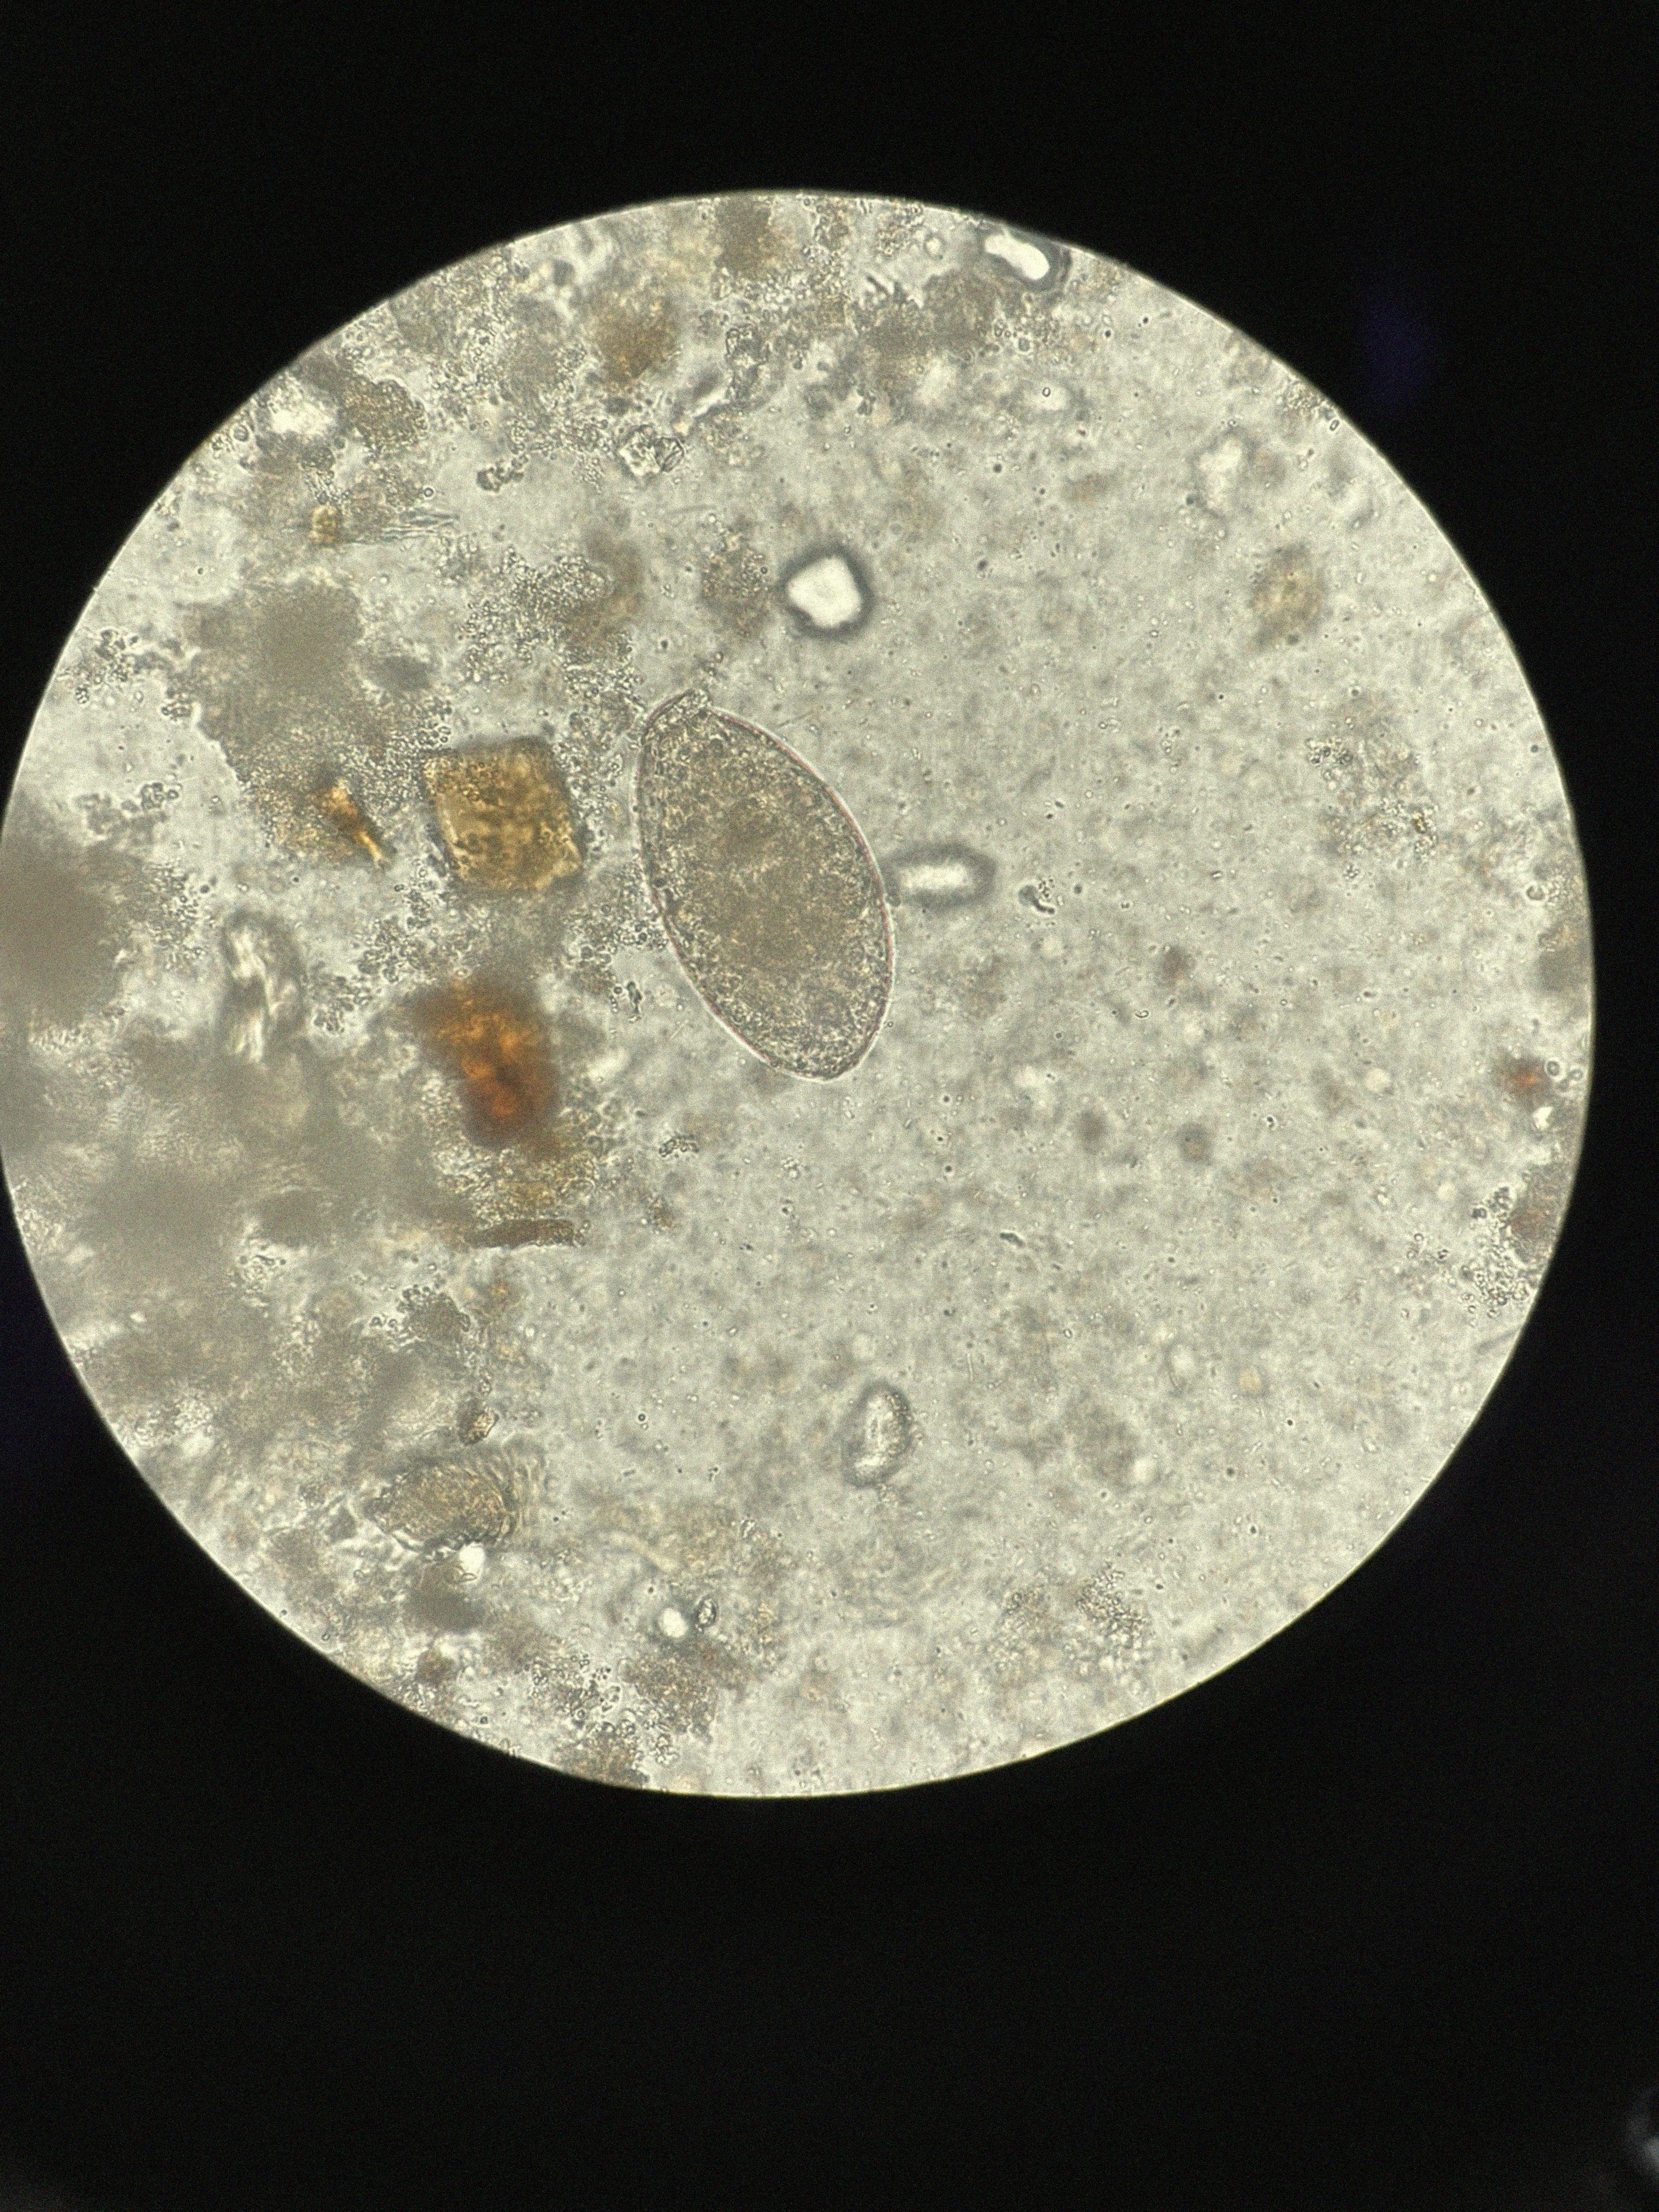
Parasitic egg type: Fasciolopsis buski